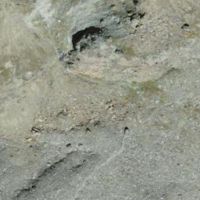
EUNIS habitat code: 48
Species observed at this site:
Silene acaulis
Saxifraga biflora
Cardamine bellidifolia
Saxifraga oppositifolia